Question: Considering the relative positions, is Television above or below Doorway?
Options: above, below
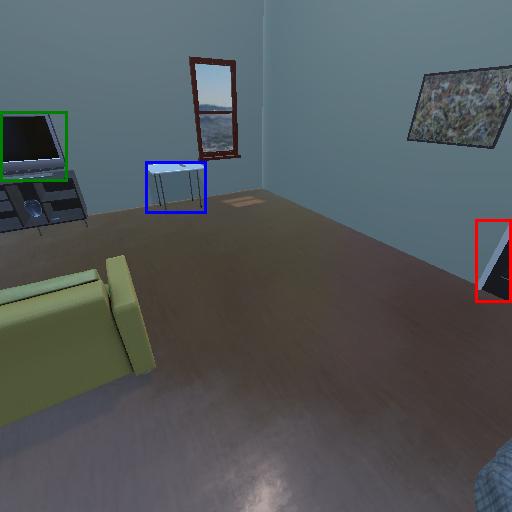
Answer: above